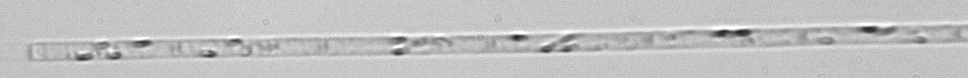
Label: Leptocylindrus